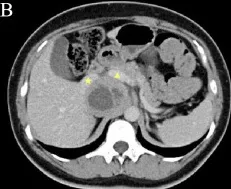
Contrast-enhanced computed tomography of abdomen and pelvis. The solid cystic mass was between IVC, and ,phrenic foot IVC,. Portal vein).
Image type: radiology (ct)